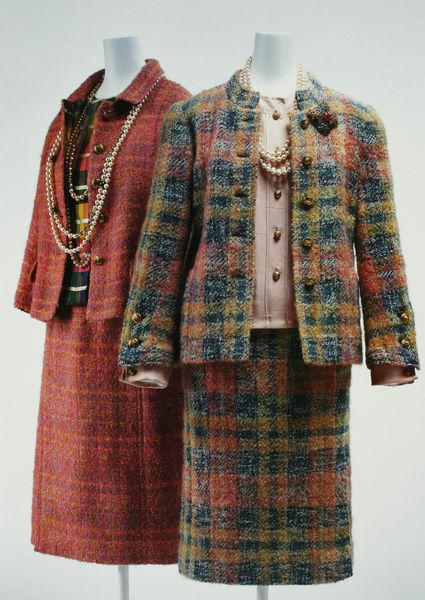
Titel: Tagesensembel
Künstler: Gabrielle Chanel
Standort: Kyoto (Japan)
Institution: Kyoto Costume Institute
Schlagwörter: kariert, kleid, kleider, rot, rock, kostüm, zwei, blusen, kette, knöpfe, ketten, kostüme, chanel, roc